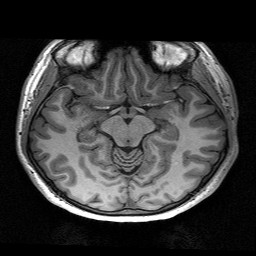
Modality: T1w
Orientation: coronal
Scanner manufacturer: siemens
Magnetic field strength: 3 T
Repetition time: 2.53 s
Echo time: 0.00267 s